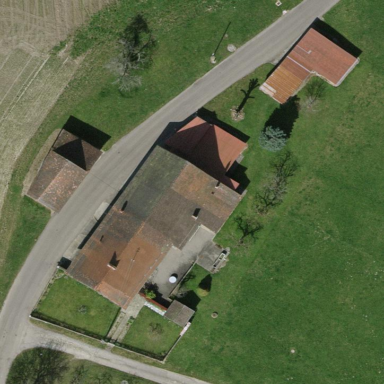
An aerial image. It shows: Farmyard area.